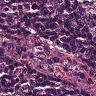
Metastatic tissue present: no